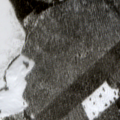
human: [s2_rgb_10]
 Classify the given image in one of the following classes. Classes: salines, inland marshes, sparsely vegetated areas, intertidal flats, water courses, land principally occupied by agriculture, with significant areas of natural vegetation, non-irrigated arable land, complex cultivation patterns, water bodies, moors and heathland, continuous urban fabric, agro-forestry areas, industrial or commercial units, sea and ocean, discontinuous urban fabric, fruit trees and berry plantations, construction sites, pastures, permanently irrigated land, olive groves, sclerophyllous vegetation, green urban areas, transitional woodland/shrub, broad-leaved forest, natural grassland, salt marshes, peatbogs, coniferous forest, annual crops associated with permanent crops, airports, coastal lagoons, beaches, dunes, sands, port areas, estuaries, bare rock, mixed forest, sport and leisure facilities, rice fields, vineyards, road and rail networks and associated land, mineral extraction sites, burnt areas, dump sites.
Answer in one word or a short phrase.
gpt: coniferous forest, peatbogs